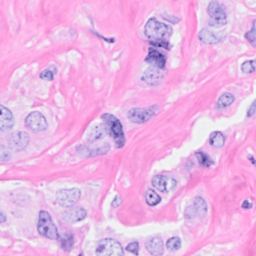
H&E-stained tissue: Breast